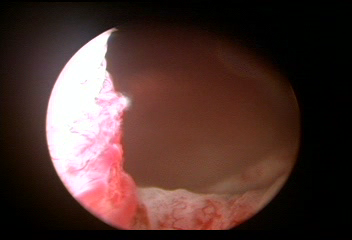
Modality: WLC
Class: Normal mucosa
Bladder cancer association: No